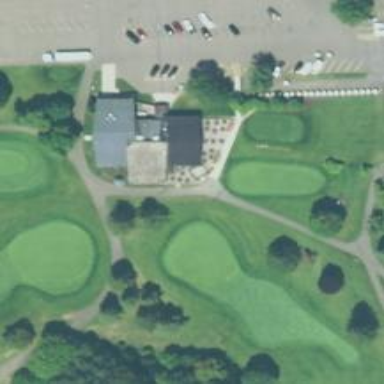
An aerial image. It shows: View of golf hole.